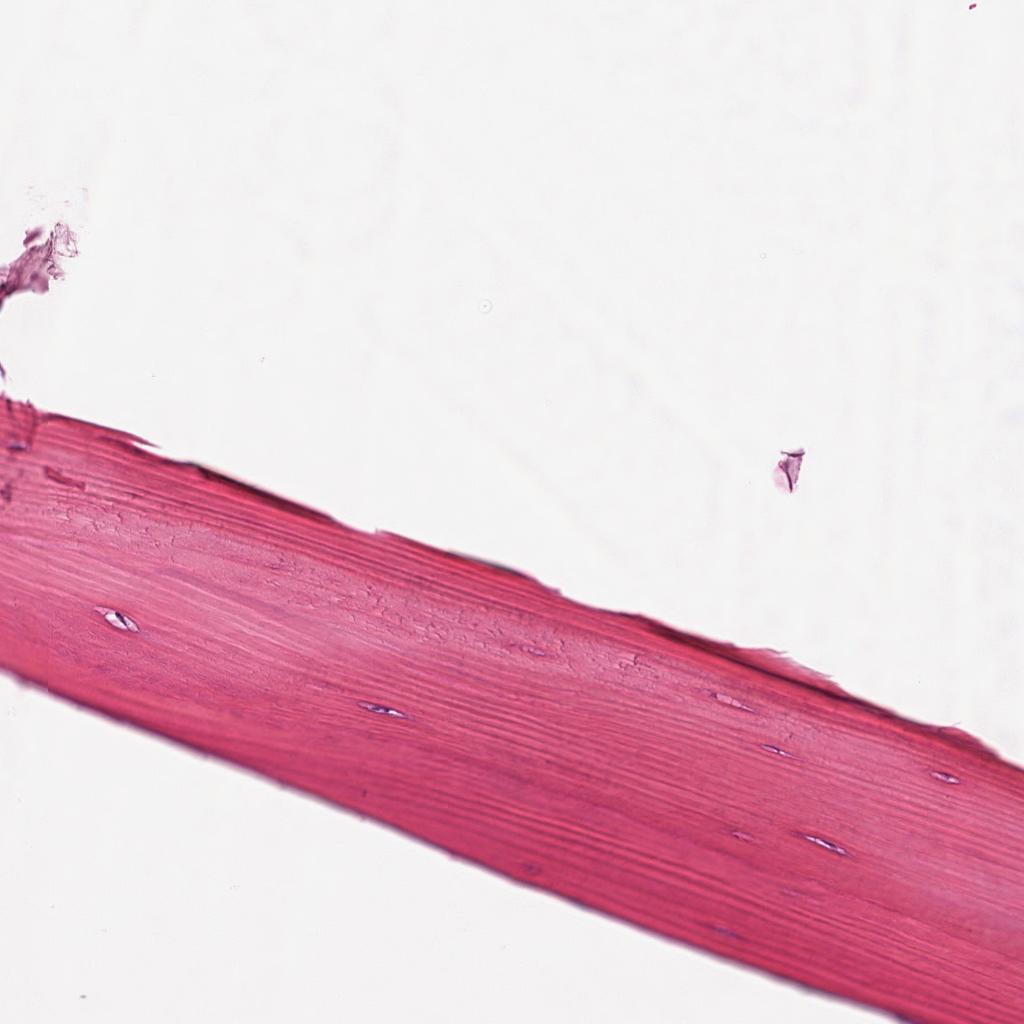
Label: Non-Tumor